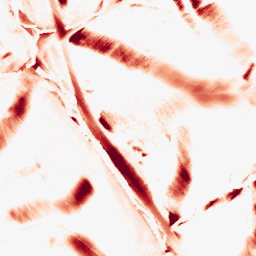
Category: morphological
Decomposition family: morphological_diamond
Decomposition parameters: operation: opening
radius: 20
Upsampling method: regularized
Upsampling parameters: scale: 4
lambda_reg: 0.01
Upsampling scale: 4